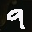
Label: 9